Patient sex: M
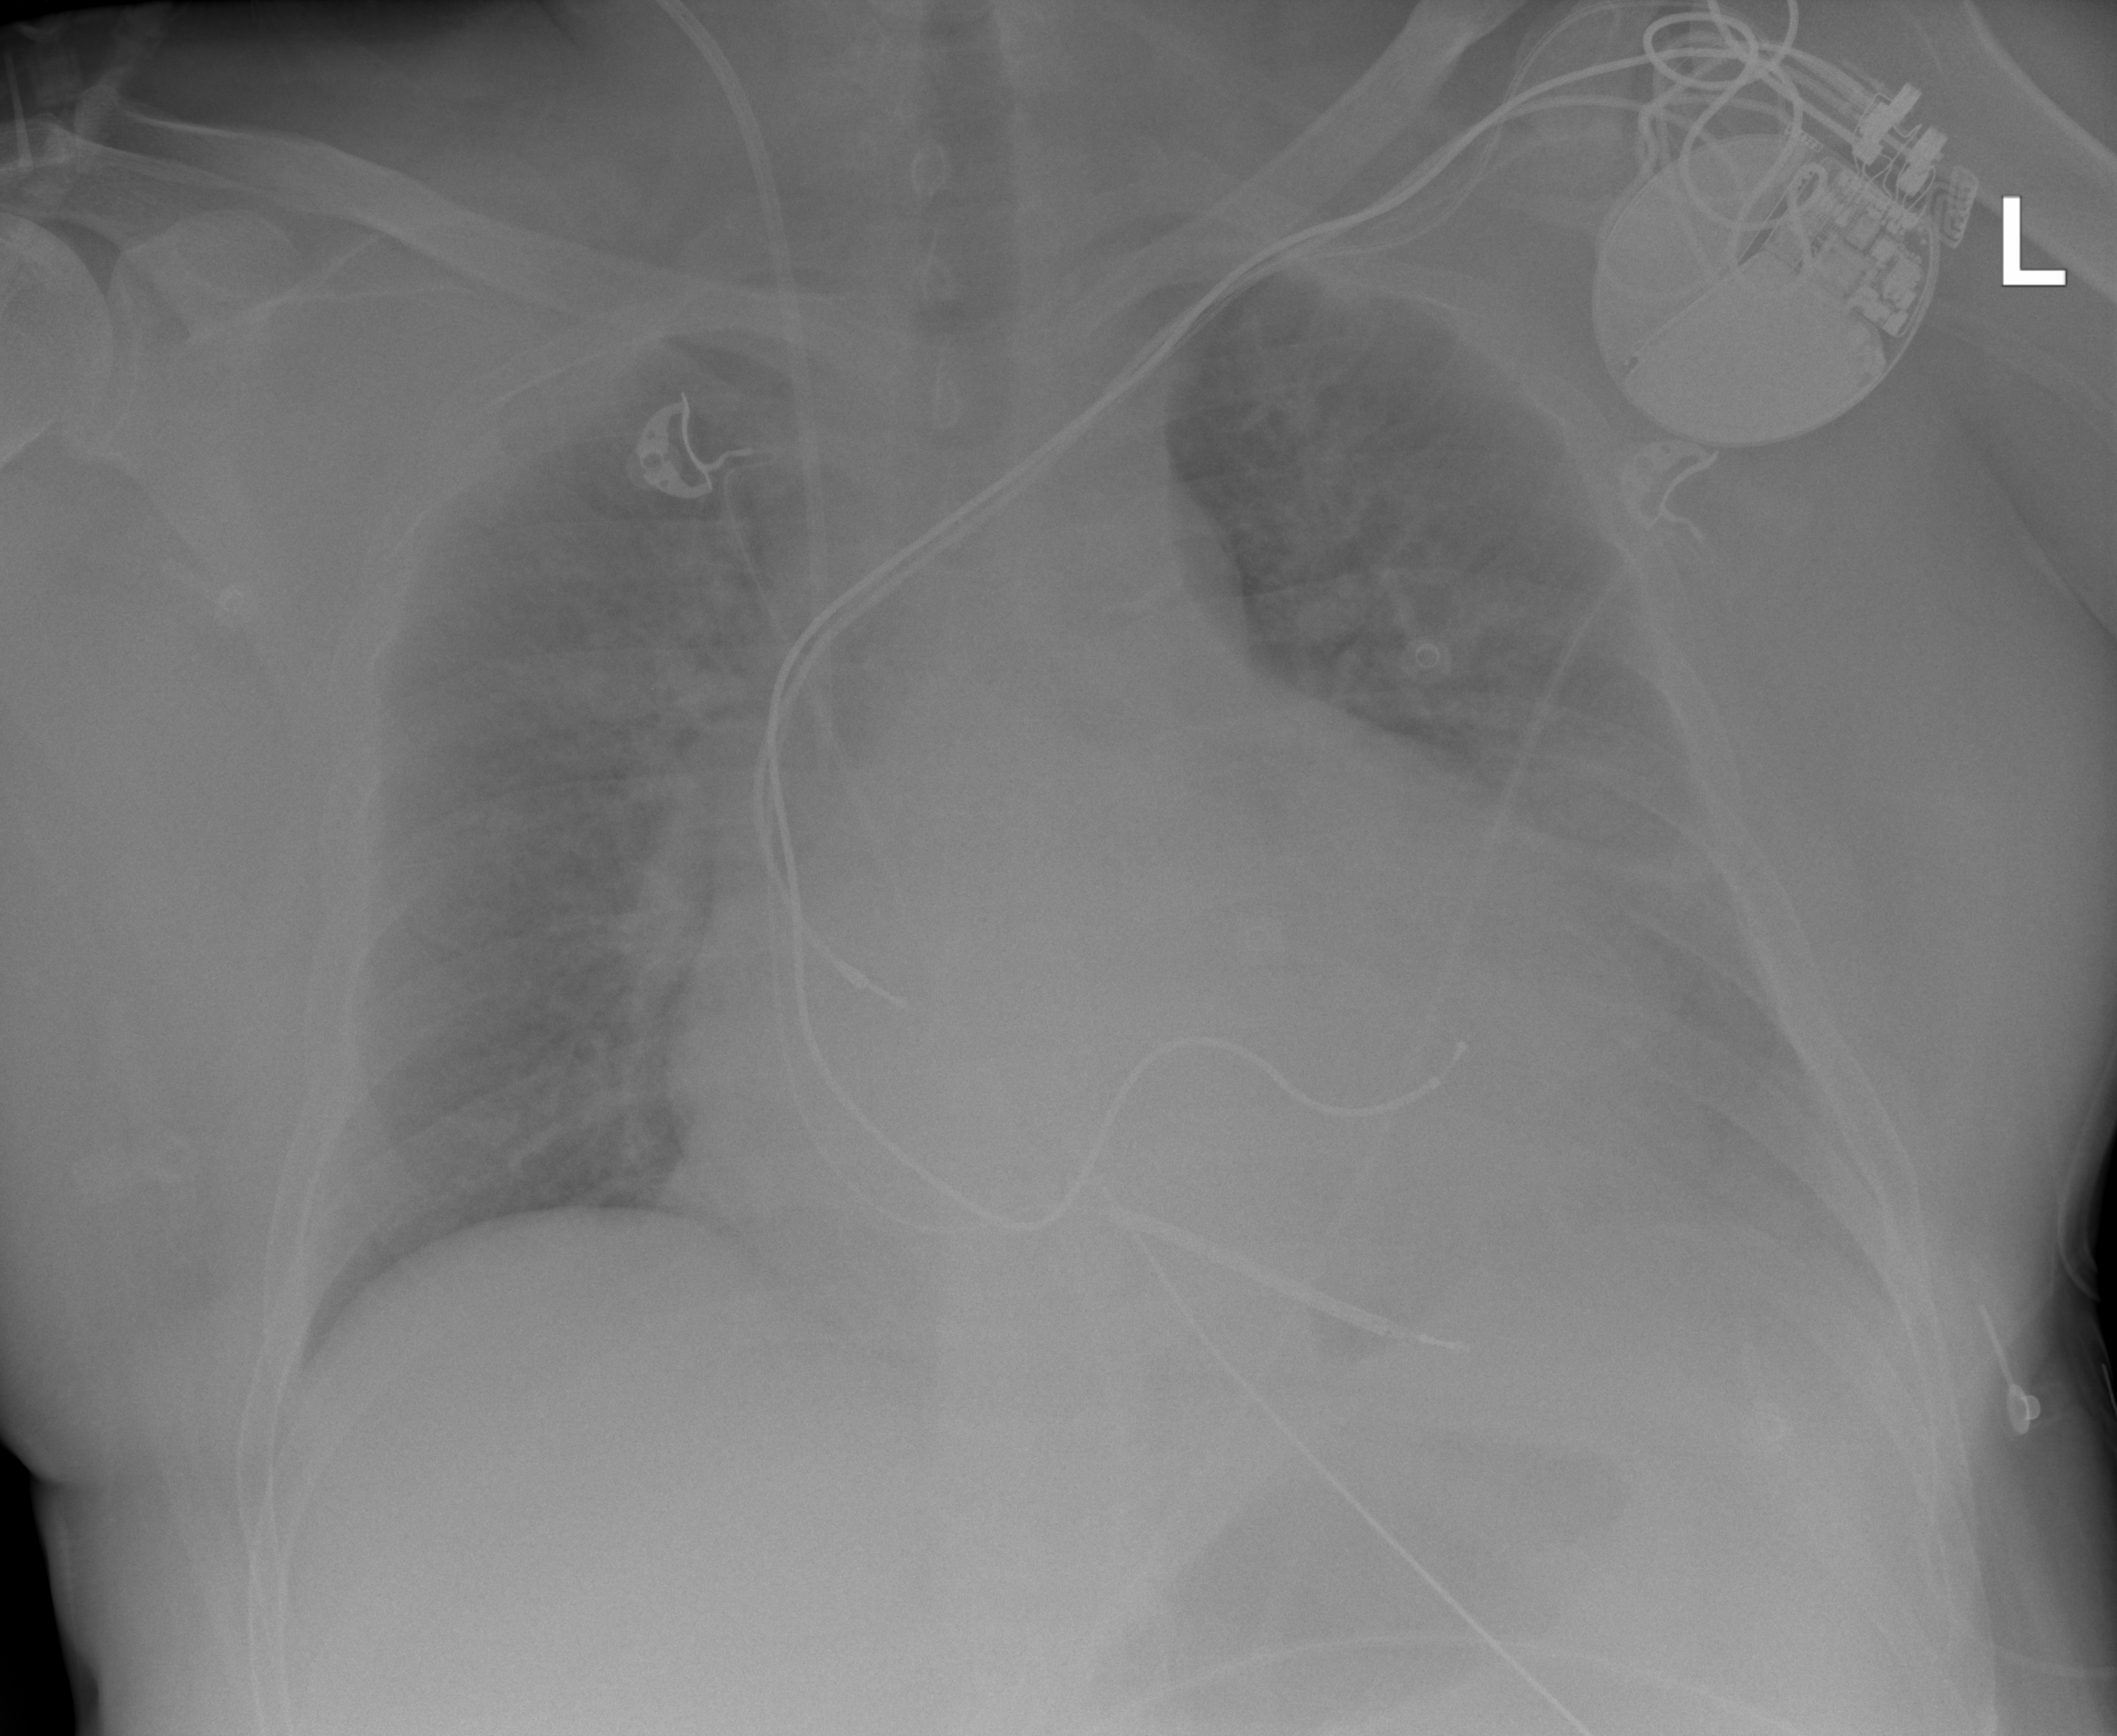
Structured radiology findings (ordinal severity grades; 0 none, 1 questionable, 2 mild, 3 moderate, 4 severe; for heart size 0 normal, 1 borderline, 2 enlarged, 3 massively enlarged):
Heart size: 3
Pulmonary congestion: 2
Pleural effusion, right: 0
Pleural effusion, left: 2
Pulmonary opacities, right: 1
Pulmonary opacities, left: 1
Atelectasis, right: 2
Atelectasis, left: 2